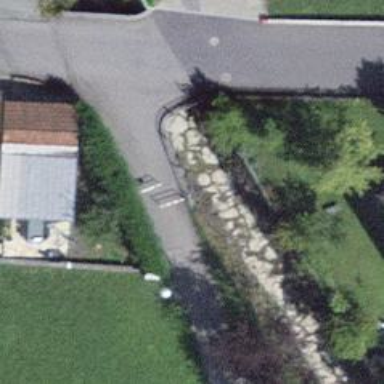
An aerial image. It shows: Cycle barrier.